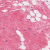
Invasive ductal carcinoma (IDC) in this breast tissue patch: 0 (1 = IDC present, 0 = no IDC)